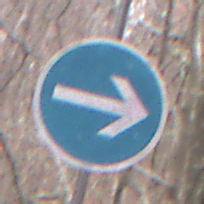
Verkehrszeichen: VorgeschriebeneFahrtrichtungHierRechts
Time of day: Midday
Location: Outdoor (Nature)
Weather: Overcast
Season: Autumn
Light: Natural